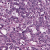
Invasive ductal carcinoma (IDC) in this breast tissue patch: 1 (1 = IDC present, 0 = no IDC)